Question: I am using 'VS2010' for my 'MFC' SDI application.
In 'MainFrame' Class in 'OnCreate(LPCREATESTRUCT lpCreateStruct)' function I am opening one dialog box and on 'IDCANCLE' replay from the Dialog box I want to close my application.
I am using following code for the same in 'onCreate' Function.
'''
CTermsConditionDlg objTNCDlg;
if(!objTNCDlg.DoModal() == IDCANCLE){
return -1;
}
'''
Now my Question is after return Statement the application is Showing message box as shown in Image.

I want to disable this message box and close my application.
Can any one help how can I do That.
Thank You in Advance.
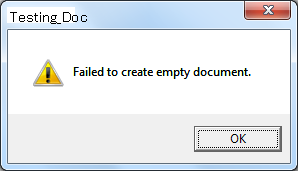
Answer: Why do you place this dialog so late into you initialization?
The problem is the SDI framework that relay on some initial things that are expected to run always. In this case it is always expected that the mainframe can be created. See code in CSingleDocTemplate::OpenDocumentFile
Just place this code into InitInistance before LoadFrame or ProcessShellCommand is called. In this case you can easily terminate without disturbing problems.
Another Idea is to allow the creation of the window, but simply using a PostMessage(WM_CLOSE); In this case the initialization is done, everything is created and the application terminates again.